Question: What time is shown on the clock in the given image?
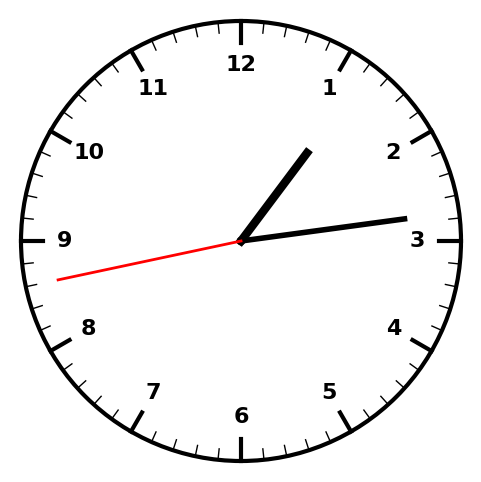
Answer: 01:13:43